Field crop: maize
Growth stage: 2
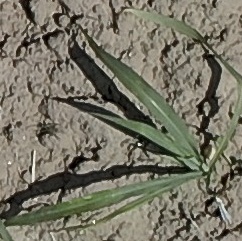
Species: sorghum